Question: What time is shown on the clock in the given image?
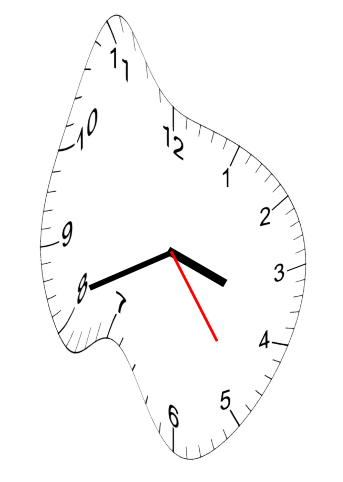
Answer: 03:41:24